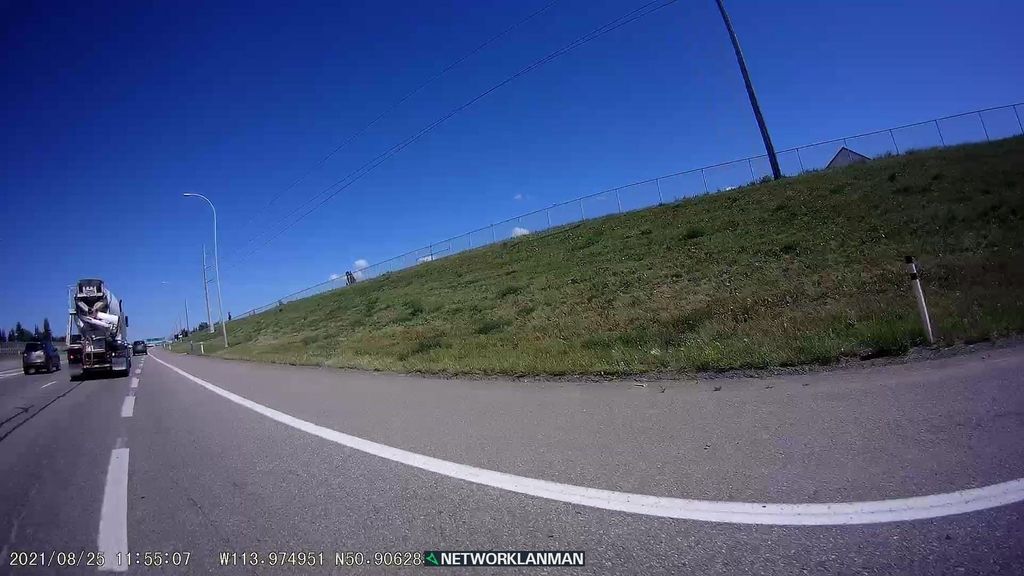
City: calgary